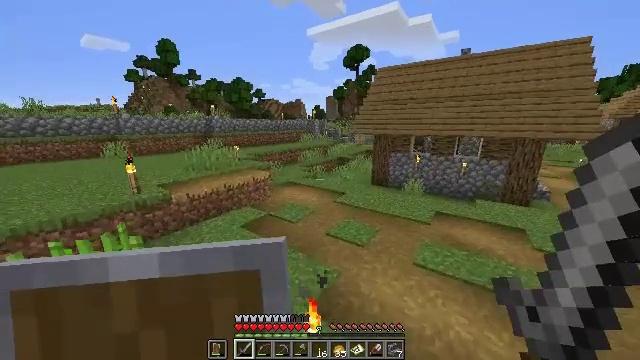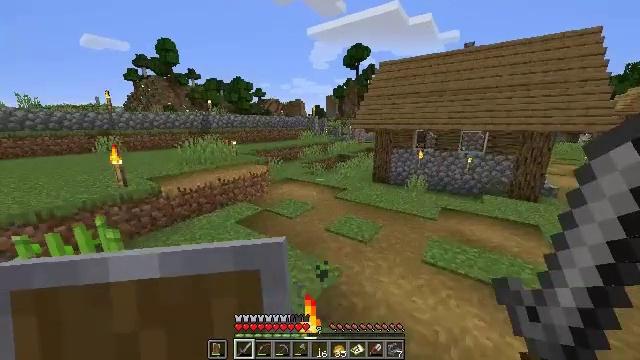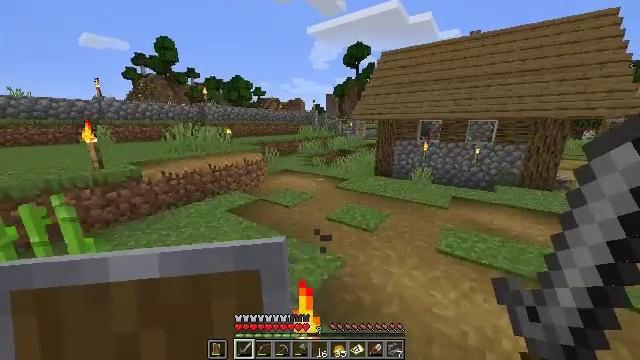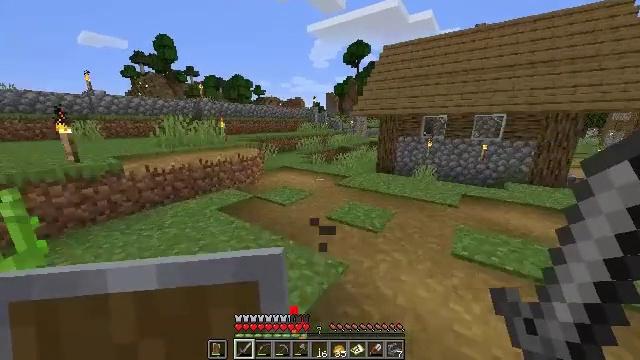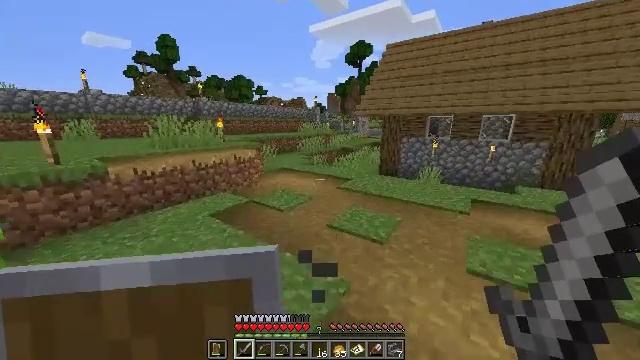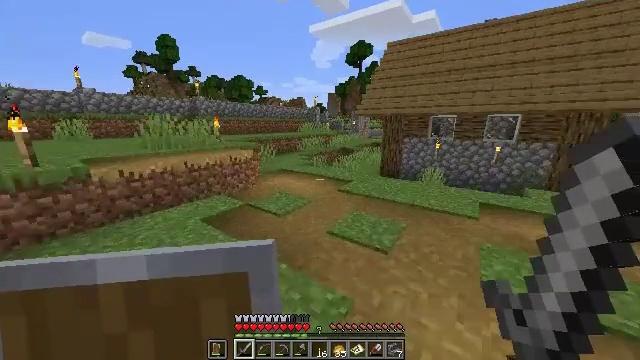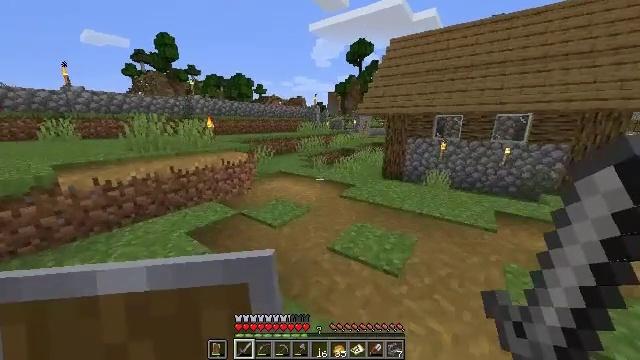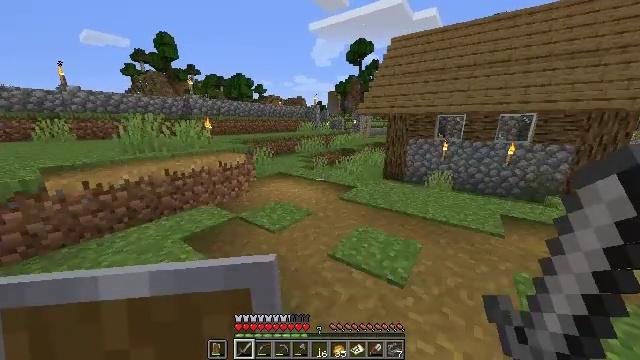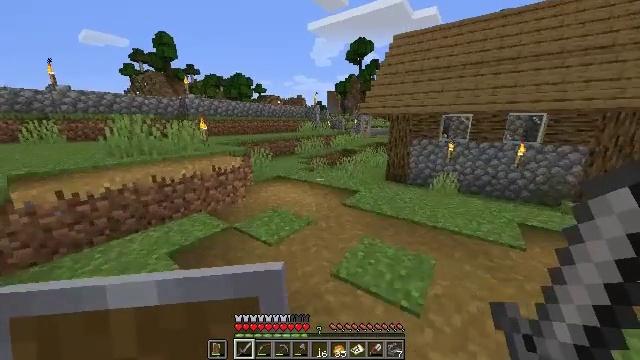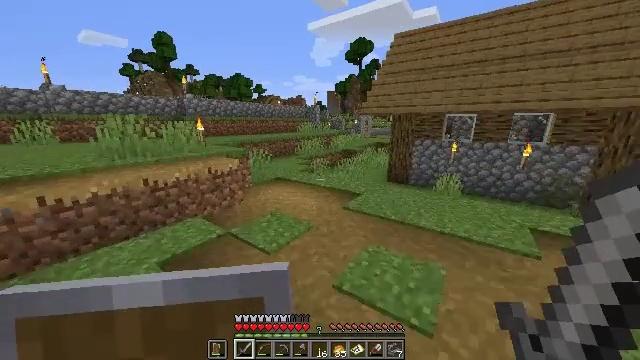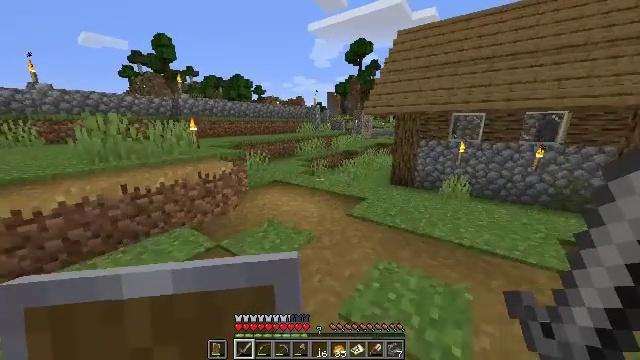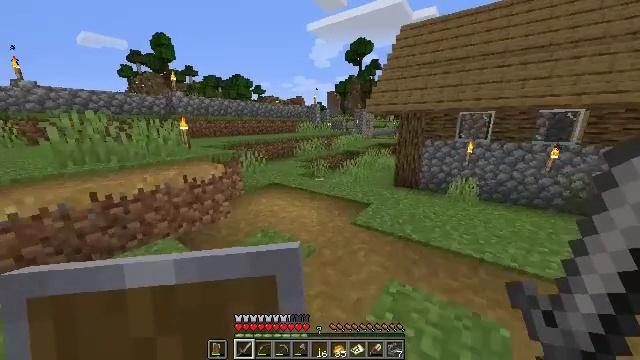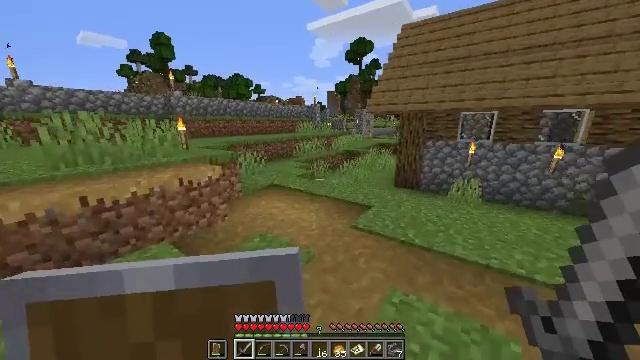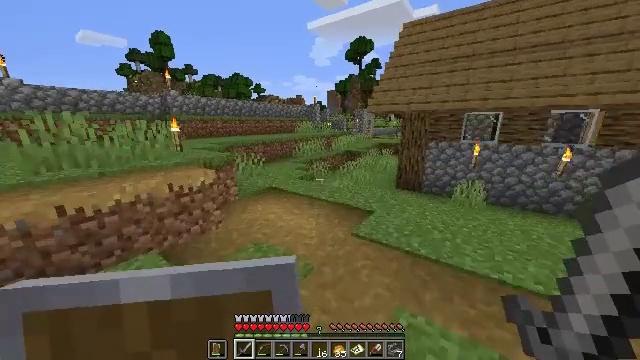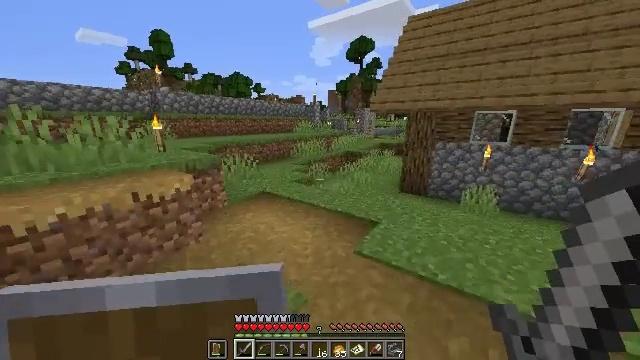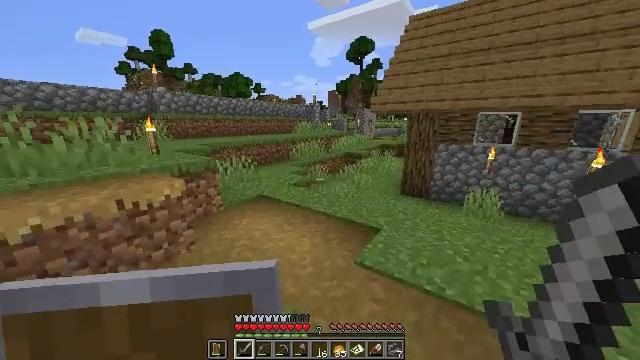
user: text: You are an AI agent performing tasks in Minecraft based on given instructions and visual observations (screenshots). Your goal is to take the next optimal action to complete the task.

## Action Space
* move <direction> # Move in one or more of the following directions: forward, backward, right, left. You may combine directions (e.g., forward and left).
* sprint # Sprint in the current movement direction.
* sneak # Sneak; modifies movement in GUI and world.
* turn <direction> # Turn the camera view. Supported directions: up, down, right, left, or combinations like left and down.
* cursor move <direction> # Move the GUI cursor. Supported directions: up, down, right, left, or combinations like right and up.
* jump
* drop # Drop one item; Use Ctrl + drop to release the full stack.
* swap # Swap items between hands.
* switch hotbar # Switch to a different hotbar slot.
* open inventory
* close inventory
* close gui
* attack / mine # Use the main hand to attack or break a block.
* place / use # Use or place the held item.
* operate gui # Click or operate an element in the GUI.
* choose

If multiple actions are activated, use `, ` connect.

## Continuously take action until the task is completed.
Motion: motion action
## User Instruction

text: Gather poppy from the ground.
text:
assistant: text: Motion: move forward
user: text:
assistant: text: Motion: move forward
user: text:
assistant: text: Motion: move forward
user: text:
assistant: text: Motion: move forward
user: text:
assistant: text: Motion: move forward
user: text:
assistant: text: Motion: move forward
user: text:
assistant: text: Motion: move forward
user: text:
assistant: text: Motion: move forward, sprint
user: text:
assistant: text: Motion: move forward, sprint
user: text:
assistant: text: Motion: move forward
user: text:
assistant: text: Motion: move forward, sprint
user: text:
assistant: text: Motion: move forward, sprint
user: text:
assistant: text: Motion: move forward
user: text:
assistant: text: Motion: move forward
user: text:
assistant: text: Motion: move forward
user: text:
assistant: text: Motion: move forward
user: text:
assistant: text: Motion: move forward
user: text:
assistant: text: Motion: move forward
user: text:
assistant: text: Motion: move forward
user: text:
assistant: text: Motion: move forward
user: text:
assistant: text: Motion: move forward
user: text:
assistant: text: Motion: move forward
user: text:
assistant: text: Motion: move forward
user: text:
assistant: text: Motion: move forward, turn right and up
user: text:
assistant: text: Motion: move forward, turn right
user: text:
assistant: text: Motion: move forward
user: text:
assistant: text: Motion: move forward
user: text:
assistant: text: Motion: move forward
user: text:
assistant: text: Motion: move forward
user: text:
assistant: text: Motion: move forward, turn right and up